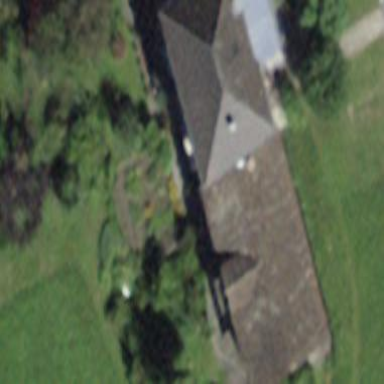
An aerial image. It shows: Detached building.